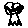
Label: tree